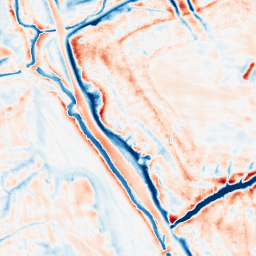
Category: edge_preserving
Decomposition family: bilateral
Decomposition parameters: d: 21
sigma_color: 100
sigma_space: 50
Upsampling method: sinc_hamming
Upsampling parameters: scale: 2
kernel_size: 16
Upsampling scale: 2